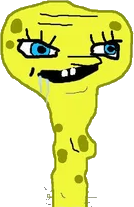
Label: 5_Brainlet